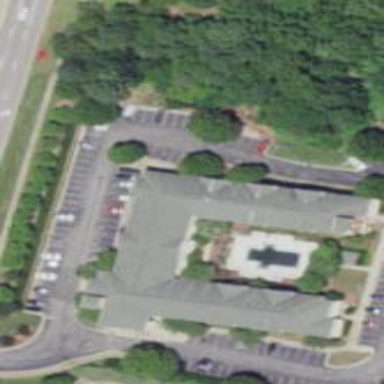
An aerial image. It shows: Hotel building.